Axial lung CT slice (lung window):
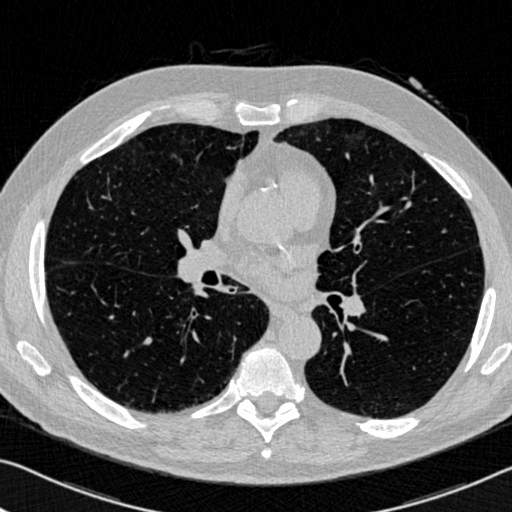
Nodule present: no